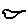
Label: bird